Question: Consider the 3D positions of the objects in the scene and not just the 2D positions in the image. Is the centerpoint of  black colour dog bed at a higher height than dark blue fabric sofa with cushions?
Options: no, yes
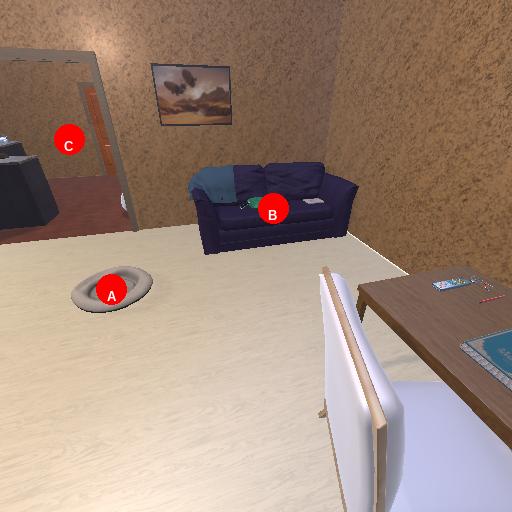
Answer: no